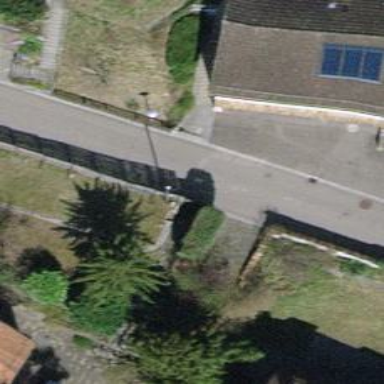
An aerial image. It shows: Alley classified as service road.